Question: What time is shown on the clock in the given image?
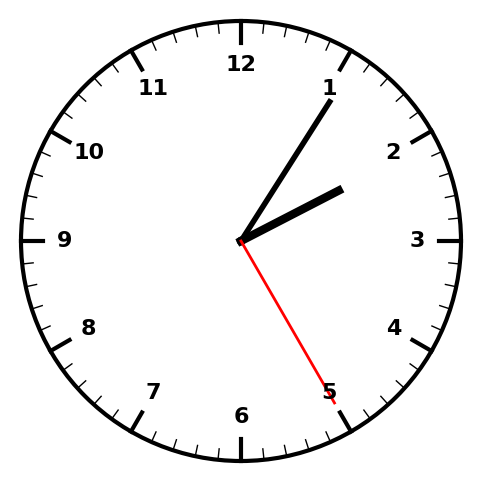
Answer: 02:05:25